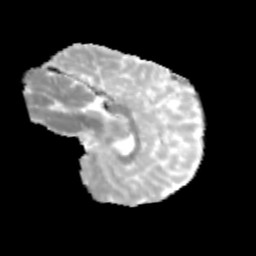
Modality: MD
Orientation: sagittal
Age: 13
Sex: male
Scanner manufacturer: siemens
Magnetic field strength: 3 T
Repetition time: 3.8 s
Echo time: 0.07 s